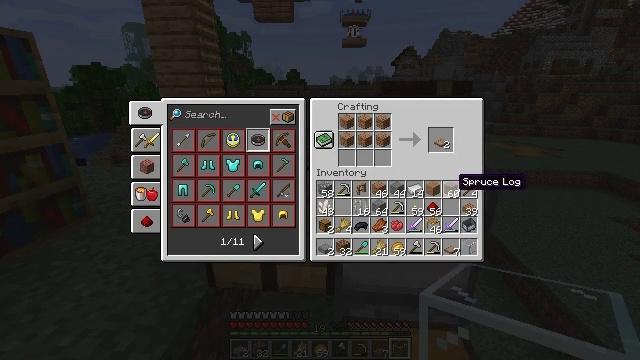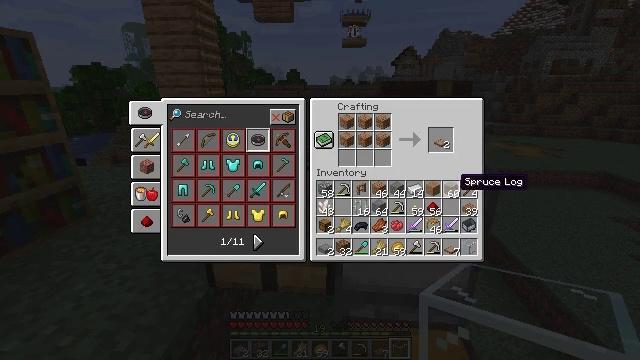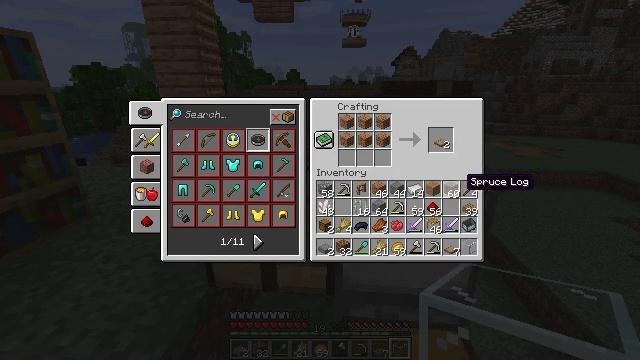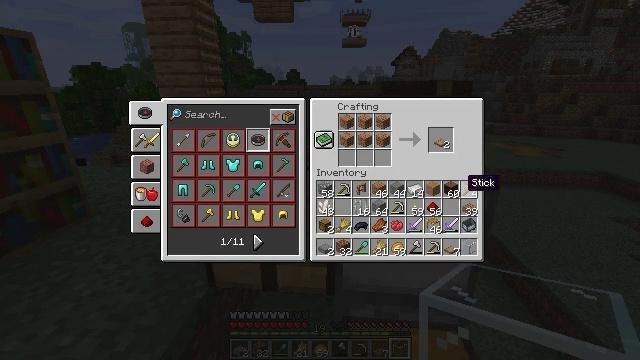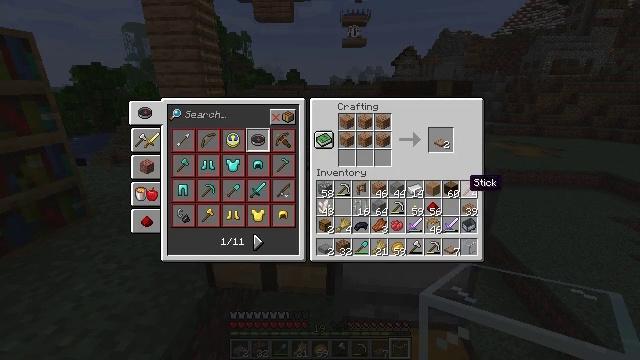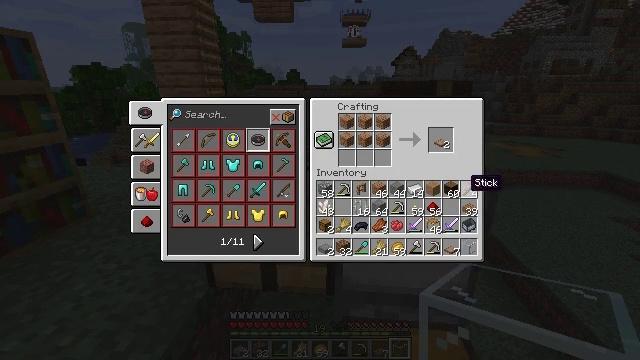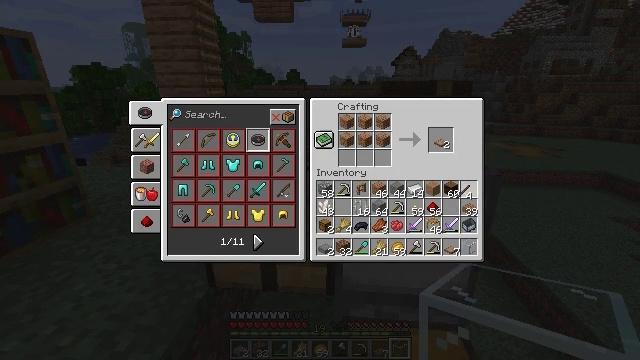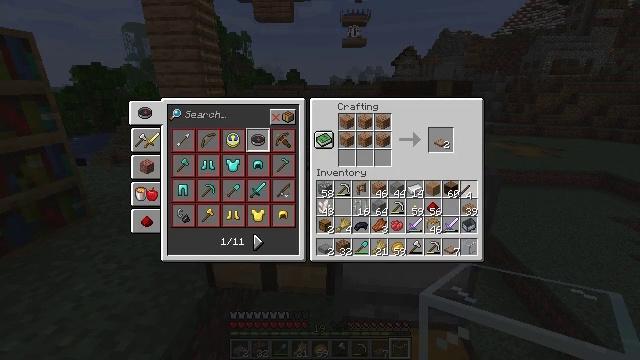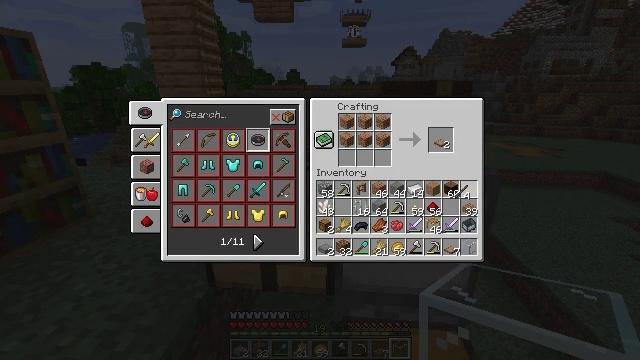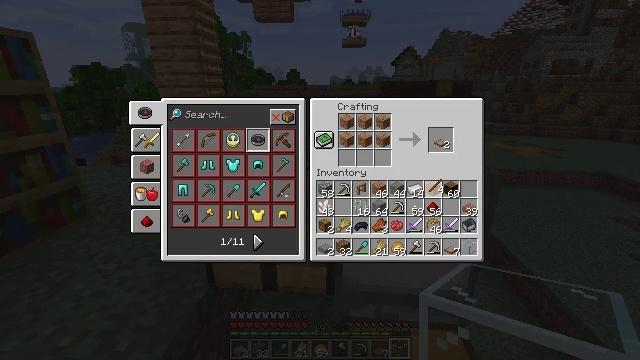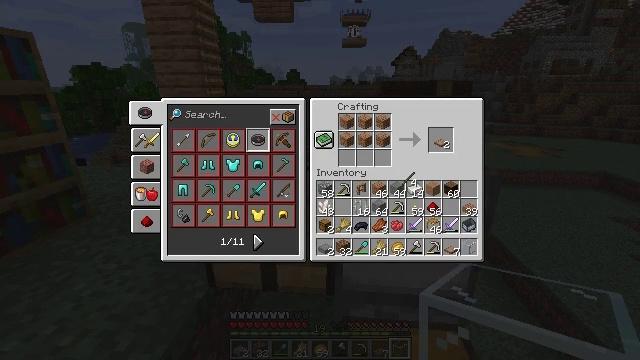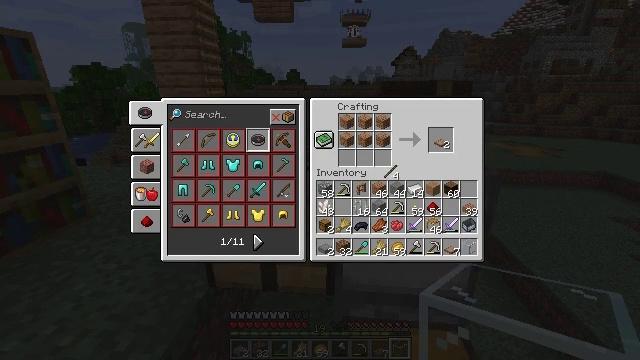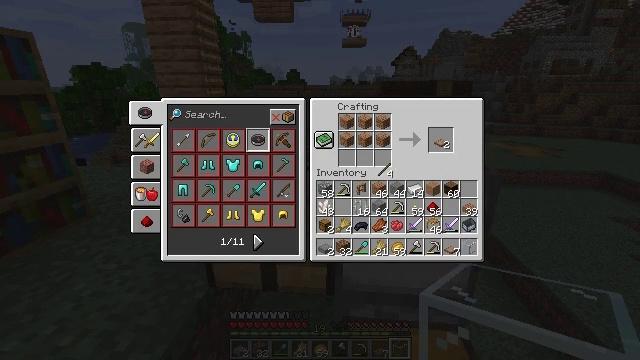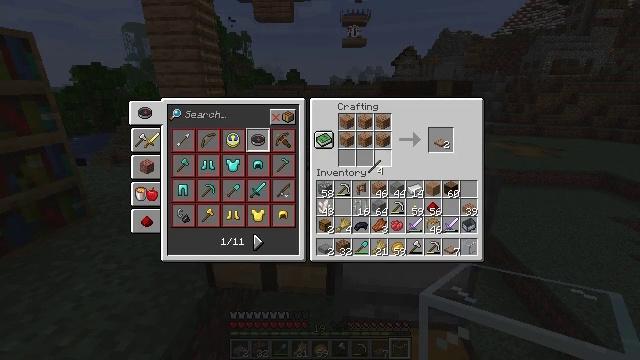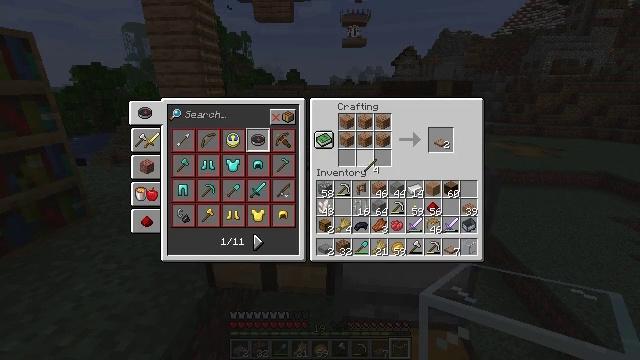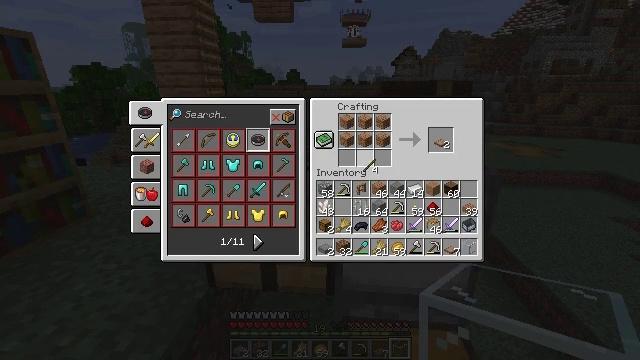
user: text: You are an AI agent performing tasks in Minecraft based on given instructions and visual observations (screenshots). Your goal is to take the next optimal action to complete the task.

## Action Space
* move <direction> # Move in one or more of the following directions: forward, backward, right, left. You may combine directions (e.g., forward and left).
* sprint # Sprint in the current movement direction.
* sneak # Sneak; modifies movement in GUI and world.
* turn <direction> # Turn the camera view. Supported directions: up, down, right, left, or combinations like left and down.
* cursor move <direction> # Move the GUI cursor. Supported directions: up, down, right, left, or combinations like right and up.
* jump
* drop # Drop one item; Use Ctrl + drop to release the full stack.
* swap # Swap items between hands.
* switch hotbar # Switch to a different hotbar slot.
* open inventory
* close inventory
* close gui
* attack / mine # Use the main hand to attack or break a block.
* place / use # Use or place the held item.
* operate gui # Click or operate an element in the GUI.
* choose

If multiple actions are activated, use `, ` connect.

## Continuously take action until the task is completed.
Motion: motion action
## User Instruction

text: Craft a jungle sign with the crafting table and materials.
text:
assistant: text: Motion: no_op
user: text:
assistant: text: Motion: no_op
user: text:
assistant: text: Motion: no_op
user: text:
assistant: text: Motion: no_op
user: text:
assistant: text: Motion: no_op
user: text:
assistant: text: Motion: operate gui
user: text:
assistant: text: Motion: operate gui
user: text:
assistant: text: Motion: no_op
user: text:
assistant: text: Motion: cursor move left
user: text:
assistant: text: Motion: cursor move left
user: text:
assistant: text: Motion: cursor move left and up
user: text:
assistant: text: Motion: no_op
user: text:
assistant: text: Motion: cursor move left
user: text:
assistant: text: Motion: no_op
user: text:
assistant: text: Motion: no_op
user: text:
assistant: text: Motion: no_op
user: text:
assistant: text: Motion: no_op
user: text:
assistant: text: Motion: no_op
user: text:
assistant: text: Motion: no_op
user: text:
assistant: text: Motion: operate gui
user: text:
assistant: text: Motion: operate gui
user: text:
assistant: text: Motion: operate gui
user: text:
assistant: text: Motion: no_op
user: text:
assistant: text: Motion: no_op
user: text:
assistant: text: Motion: cursor move right
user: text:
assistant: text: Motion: cursor move right
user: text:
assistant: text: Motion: cursor move right
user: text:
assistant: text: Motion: cursor move right
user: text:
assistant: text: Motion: no_op
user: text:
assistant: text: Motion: no_op